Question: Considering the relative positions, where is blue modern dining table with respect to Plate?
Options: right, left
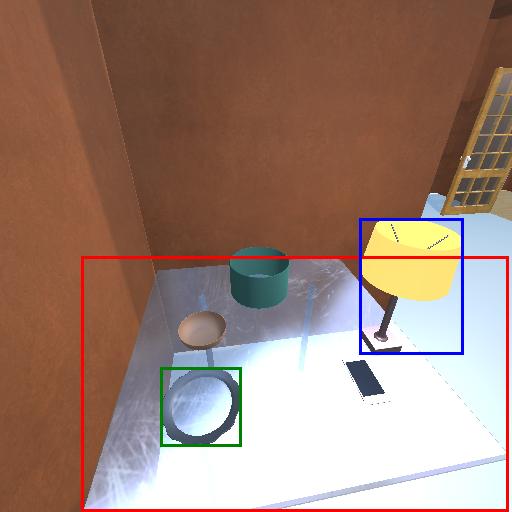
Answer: right